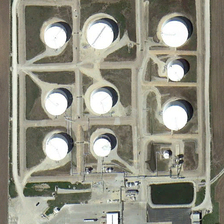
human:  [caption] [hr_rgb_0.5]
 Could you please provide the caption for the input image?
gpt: many tanks are near a small pond .

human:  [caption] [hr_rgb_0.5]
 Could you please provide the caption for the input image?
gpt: nine white storage tanks are located in their positions properly .

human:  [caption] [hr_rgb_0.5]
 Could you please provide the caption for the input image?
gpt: nine white storage tanks are located in their positions properly .

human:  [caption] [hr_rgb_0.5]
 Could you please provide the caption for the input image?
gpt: many tanks are near a small pond .

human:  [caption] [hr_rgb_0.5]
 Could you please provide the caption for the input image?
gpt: many tanks are near a small pond .